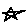
Label: star